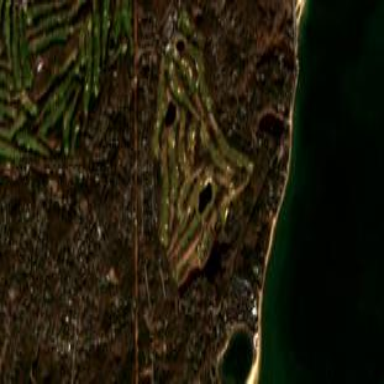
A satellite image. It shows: Golf course.